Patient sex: M
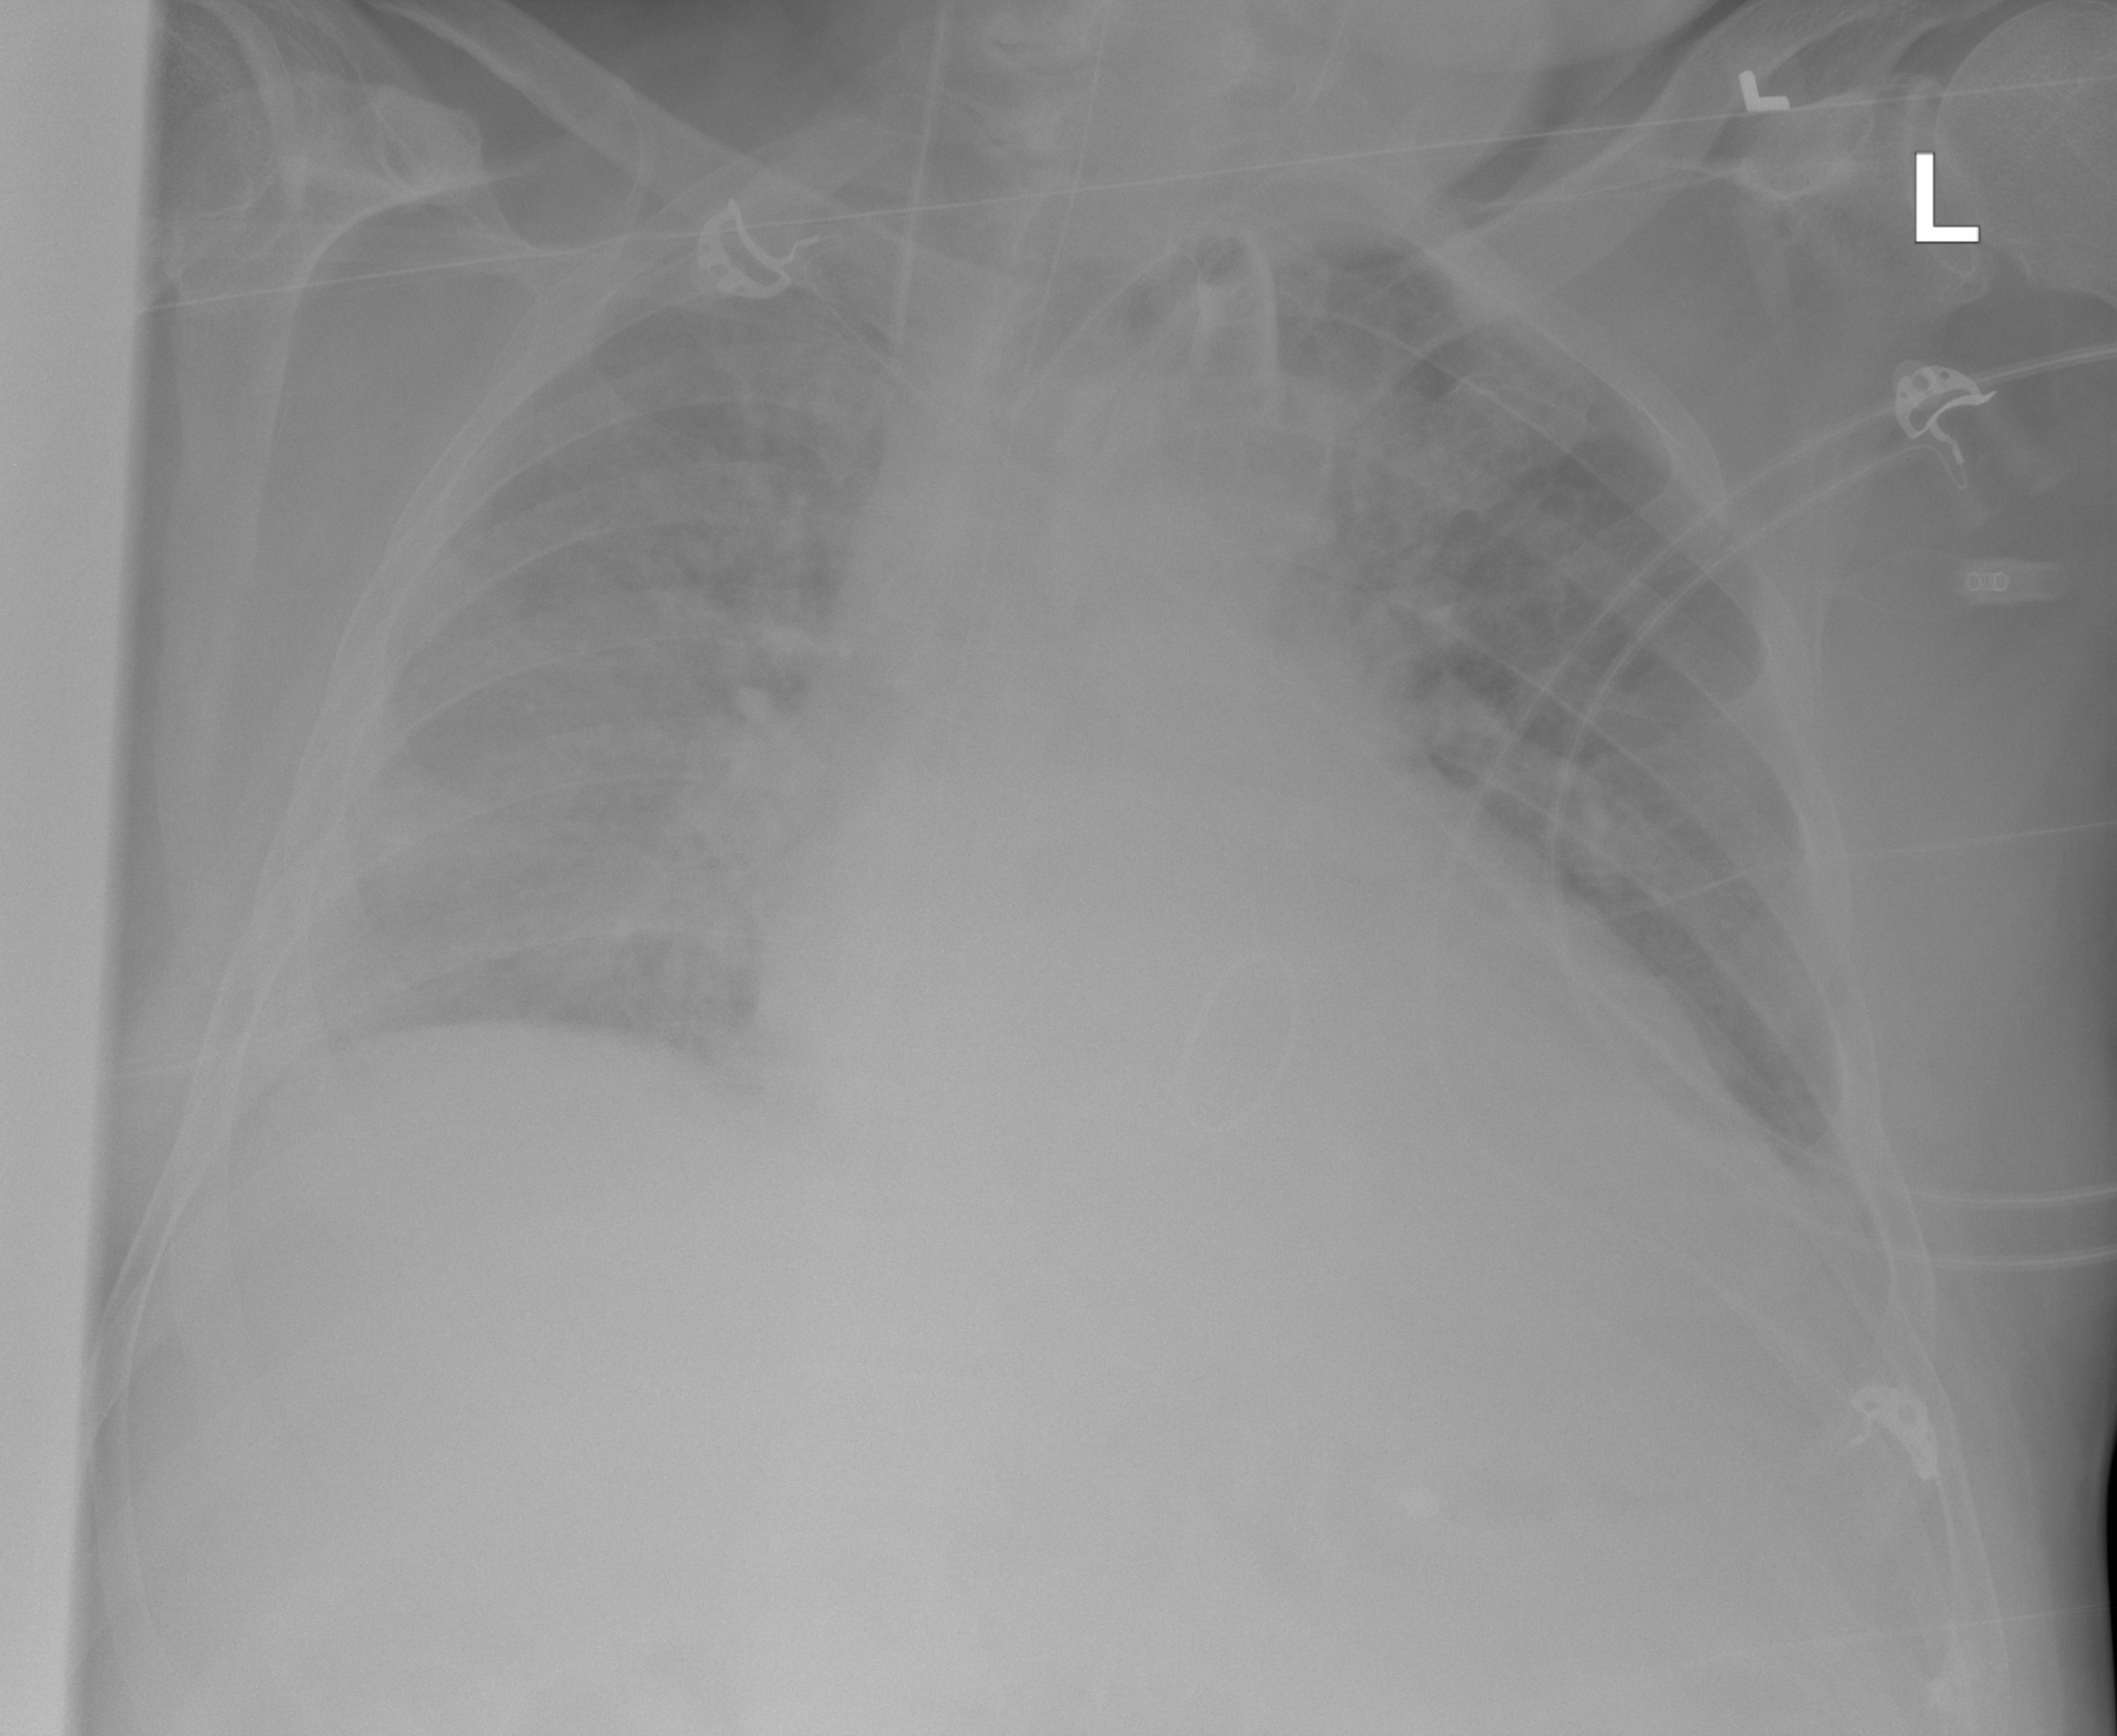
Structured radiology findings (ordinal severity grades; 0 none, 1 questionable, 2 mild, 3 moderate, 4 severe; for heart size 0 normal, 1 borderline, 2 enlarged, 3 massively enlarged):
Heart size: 2
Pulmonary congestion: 2
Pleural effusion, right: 2
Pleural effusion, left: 2
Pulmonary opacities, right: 3
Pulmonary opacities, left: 2
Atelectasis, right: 2
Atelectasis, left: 2